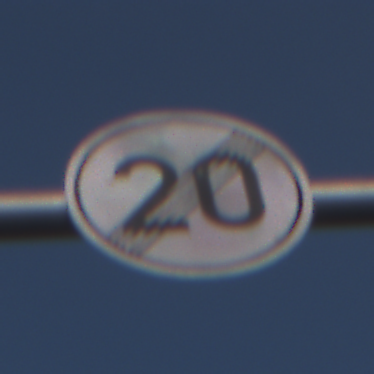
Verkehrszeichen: EndeGeschwindigkeit20
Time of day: MorningAfternoon
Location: Outdoor (Nature)
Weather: PartlyCloudy
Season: NotSpecified
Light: Natural